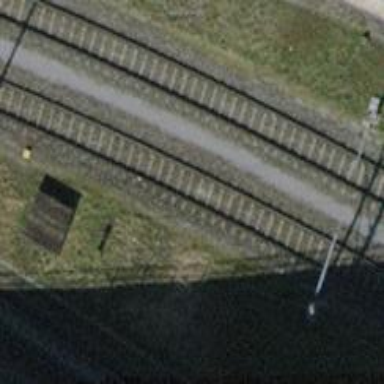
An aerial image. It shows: Rail yard with electrified rails and single track.